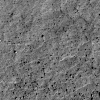
Atmospheric dust classification: not_dusty